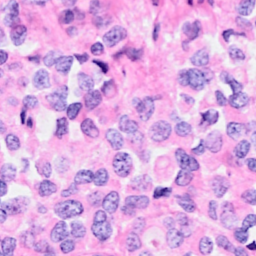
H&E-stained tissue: Breast